Question: I have done enough searching and finally I am asking this question.
I am converting gallery of imageviews into Viewpager backed up by PagerAdapter. I was able to achieve this:-

In onpageselected I am getting the position which I am using to get the red border.
Problem:-
Only the left most imageview is returned in onpageselected(). The rightmost imageview can never come to left and thus cannot be selected. Further on touching an imageview onpageselected() does not get called. It only gets called when you swipe it.
Questions:-
How to centre the selected imageview?
How to get the imageview position on touching it?
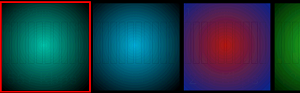
Answer: Thanks to NathanZ he gave me some direction. Finally I had to set a OnClickListener() on the ImageView not the ViewPager.
'''
public Object instantiateItem(ViewGroup container, int position) {
// TODO Auto-generated method stub
MyImageView grpView = new MyImageView(ctxt);
final int temp=position;
grpView.setOnClickListener(new OnClickListener()
{
@Override
public void onClick(View v)
{
pos=temp;//This is the value what I am interested in
}
});
grpView.setLayoutParams(new LayoutParams((int)(109*density), (int)(109*density)));
myViewPager.addView(grpView);
return grpView;
}
'''